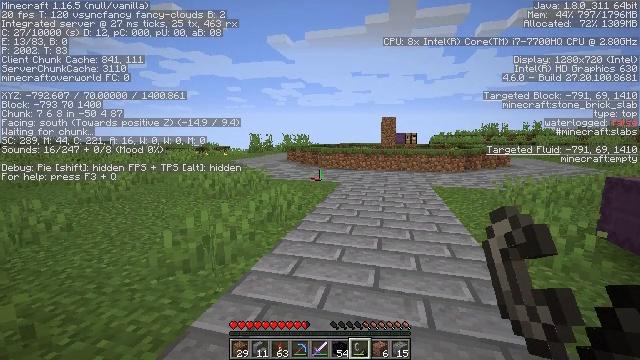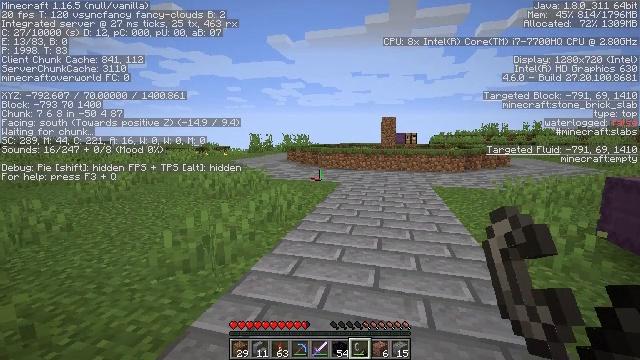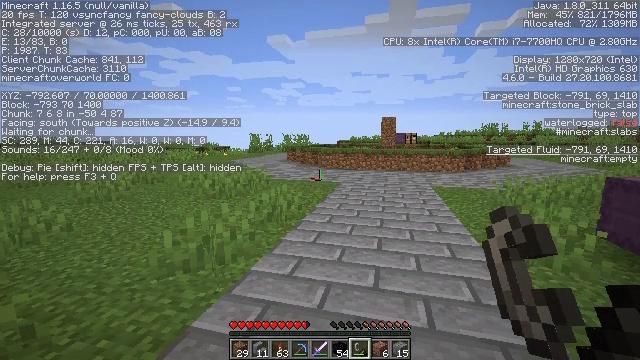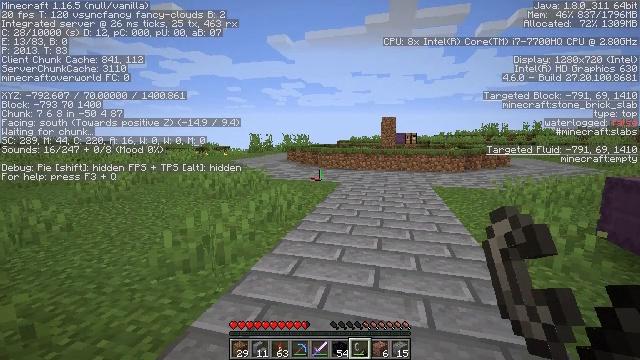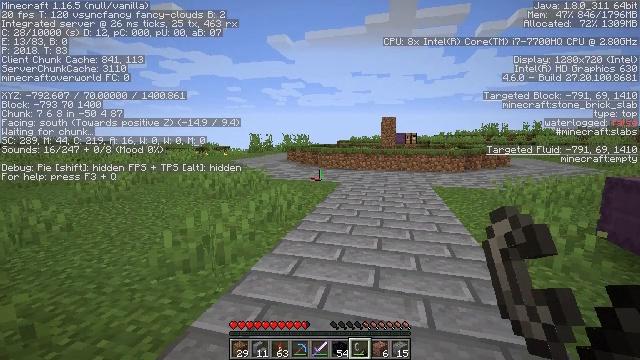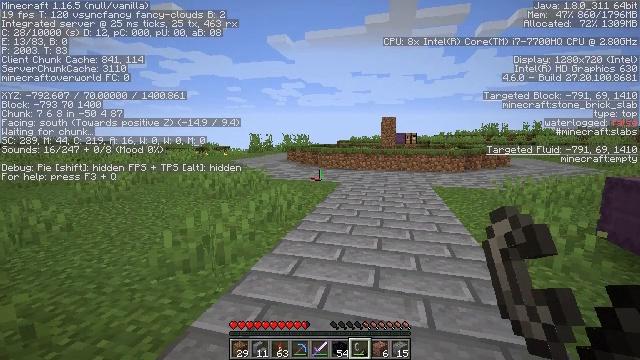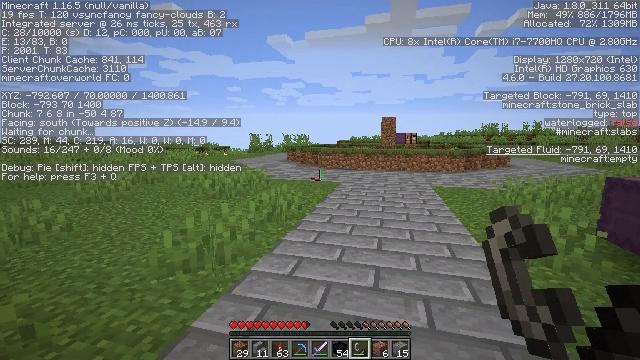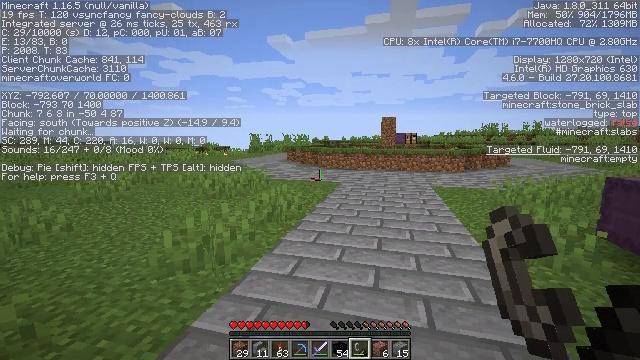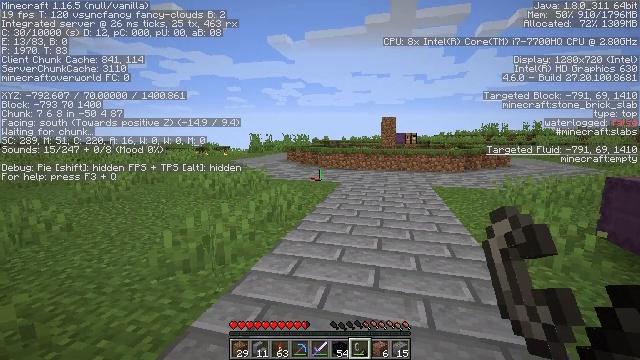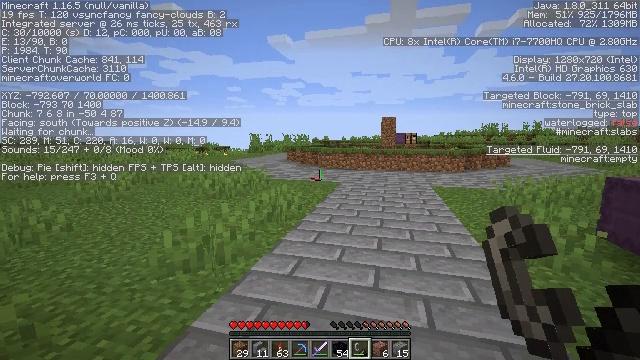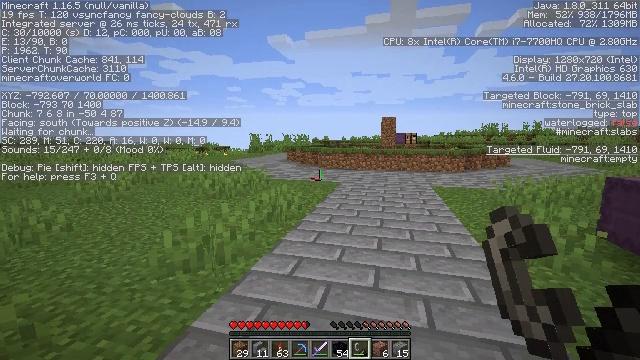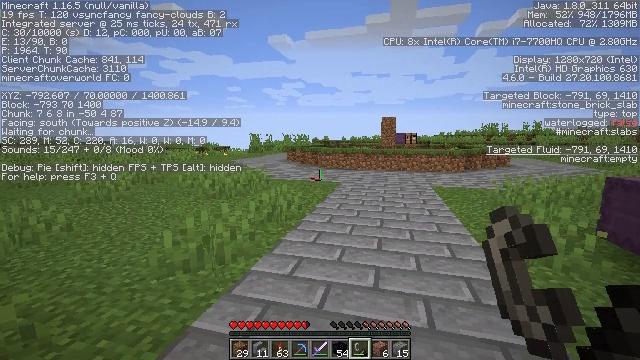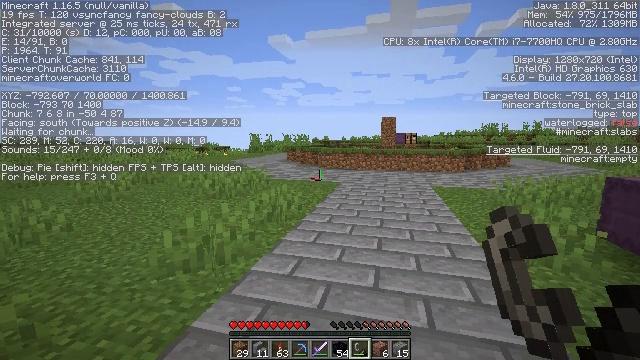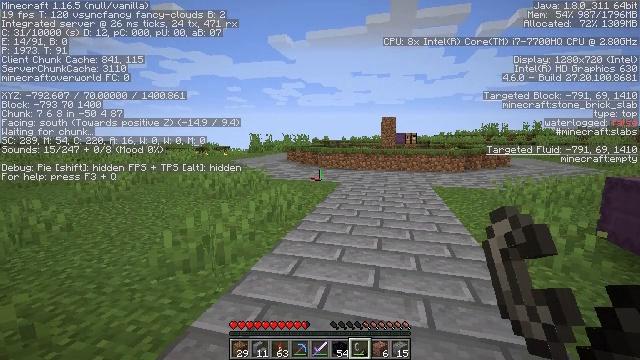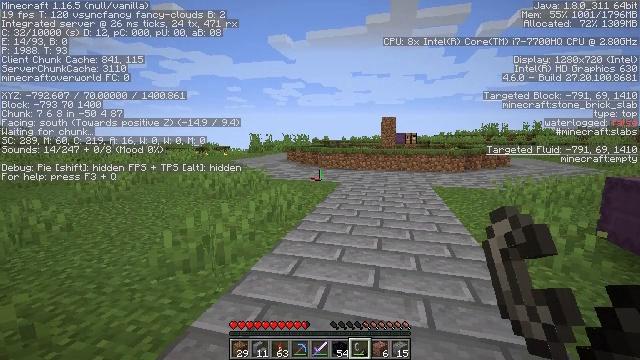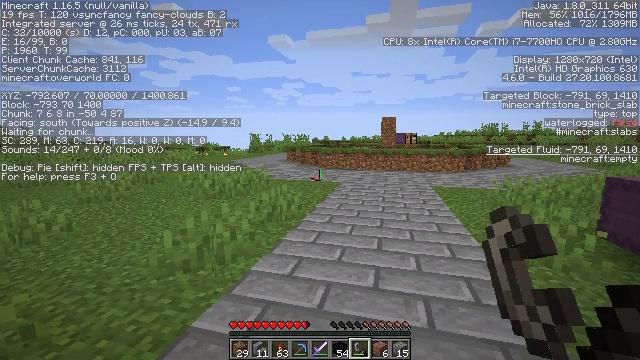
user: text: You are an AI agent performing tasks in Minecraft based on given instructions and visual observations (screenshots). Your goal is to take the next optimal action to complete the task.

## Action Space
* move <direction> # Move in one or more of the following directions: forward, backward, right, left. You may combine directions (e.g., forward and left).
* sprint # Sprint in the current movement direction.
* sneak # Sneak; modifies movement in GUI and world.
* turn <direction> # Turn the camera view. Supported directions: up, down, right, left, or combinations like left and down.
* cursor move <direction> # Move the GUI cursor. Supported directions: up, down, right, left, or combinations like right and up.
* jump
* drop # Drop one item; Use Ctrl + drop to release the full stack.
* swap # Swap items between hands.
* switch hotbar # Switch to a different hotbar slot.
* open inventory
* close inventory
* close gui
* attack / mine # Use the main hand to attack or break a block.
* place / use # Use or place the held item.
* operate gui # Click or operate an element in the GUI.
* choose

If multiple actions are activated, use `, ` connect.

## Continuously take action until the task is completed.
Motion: motion action
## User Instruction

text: Hunt the magma cube.
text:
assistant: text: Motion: no_op
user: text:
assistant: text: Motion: no_op
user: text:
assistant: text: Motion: no_op
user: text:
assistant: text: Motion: no_op
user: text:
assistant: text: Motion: no_op
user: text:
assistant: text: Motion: no_op
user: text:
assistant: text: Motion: no_op
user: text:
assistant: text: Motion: no_op
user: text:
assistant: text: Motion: no_op
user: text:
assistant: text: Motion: no_op
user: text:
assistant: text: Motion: no_op
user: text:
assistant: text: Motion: no_op
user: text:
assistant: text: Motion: no_op
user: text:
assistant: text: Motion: no_op
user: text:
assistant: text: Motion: no_op
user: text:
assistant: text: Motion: no_op
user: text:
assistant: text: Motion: no_op
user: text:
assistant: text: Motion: no_op
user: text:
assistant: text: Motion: no_op
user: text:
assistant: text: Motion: no_op
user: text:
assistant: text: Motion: no_op
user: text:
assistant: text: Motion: turn right and up
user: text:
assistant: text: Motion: turn right and up
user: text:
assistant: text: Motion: turn right and up
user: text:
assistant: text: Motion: turn right
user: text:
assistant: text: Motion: turn right
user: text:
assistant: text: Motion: turn right
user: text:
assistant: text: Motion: turn left and up
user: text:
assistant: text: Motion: turn left and down
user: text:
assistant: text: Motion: no_op